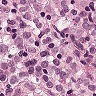
Metastatic tissue present: yes